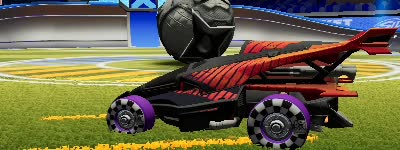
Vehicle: aftershock